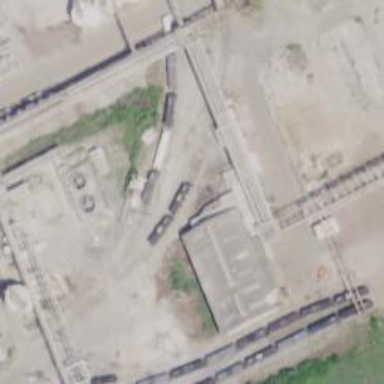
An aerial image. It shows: Rail spur service.